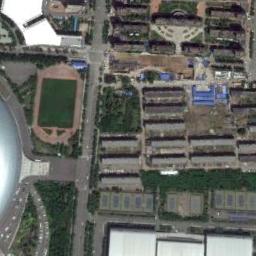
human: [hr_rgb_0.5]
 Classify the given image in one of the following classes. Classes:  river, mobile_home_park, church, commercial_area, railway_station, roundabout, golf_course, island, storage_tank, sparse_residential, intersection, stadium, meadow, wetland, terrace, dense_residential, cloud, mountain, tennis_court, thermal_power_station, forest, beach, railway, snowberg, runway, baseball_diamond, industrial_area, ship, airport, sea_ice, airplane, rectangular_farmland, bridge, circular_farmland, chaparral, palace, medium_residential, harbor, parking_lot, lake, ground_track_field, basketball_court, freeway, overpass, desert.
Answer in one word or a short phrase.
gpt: ground_track_field